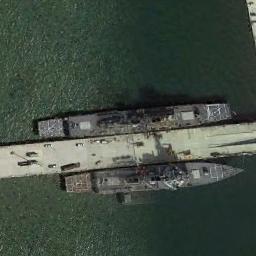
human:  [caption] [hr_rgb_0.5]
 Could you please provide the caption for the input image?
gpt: There are a lot of cars on the dock next to two ships .

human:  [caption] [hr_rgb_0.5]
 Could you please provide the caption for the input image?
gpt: The two ships are docked at the dock and the water is dark green .

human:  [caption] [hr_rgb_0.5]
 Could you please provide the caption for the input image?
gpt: There are two ships in the green water on the shore .

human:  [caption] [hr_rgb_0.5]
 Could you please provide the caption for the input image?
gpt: Two iron cyan ships docked at the dock .

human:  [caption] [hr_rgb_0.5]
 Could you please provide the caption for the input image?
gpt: There are two black ships at the harbor .